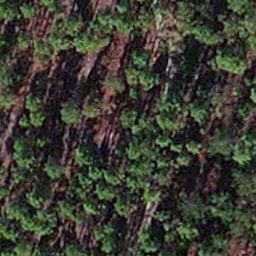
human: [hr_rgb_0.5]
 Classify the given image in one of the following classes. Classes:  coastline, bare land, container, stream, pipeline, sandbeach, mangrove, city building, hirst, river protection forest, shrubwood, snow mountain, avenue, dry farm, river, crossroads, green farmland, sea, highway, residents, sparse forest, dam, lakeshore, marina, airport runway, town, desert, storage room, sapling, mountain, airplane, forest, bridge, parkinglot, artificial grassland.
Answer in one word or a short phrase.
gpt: sapling